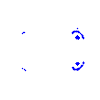
Particle: kaon